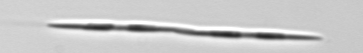
Label: Pseudo-nitzschia